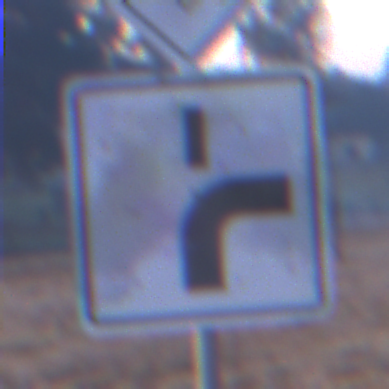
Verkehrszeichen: VerlaufVorfahrtsstrasse8
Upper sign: Vorfahrtsstrasse
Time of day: SunriseSunset
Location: Outdoor (Nature)
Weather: Clear
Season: NotSpecified
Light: Natural